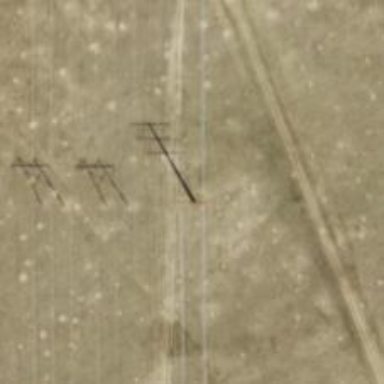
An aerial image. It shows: Power tower.